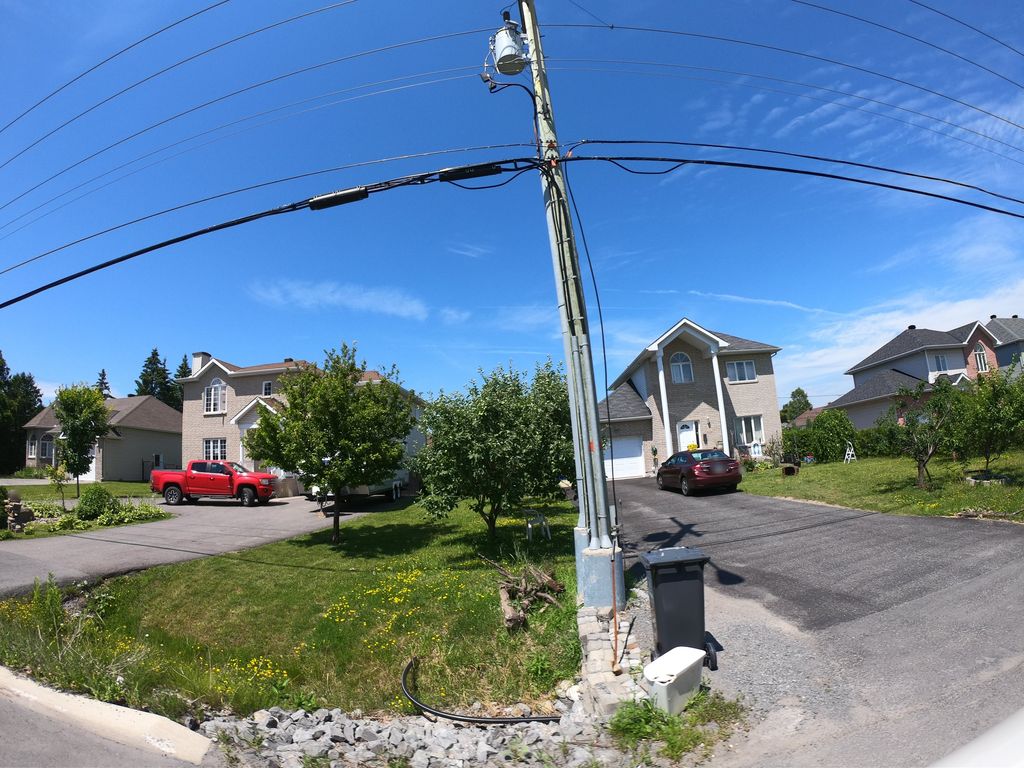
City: ottawa-gatineau